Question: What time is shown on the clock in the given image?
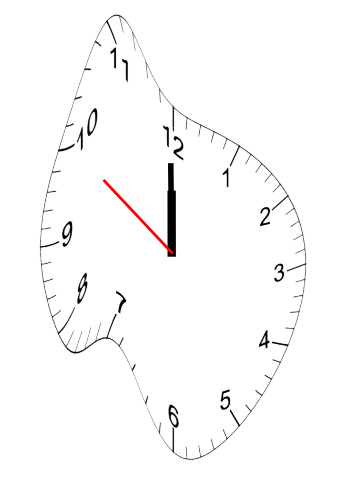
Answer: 11:59:50